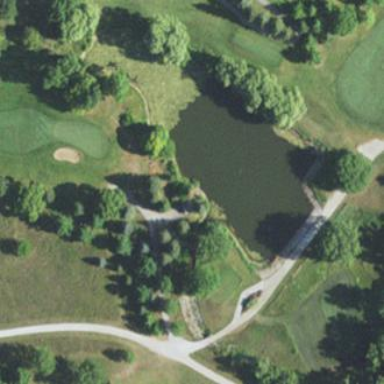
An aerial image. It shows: Water hazard on golf course. The hazard is natural water feature.